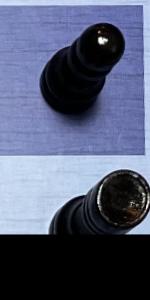
Label: Rook_Black